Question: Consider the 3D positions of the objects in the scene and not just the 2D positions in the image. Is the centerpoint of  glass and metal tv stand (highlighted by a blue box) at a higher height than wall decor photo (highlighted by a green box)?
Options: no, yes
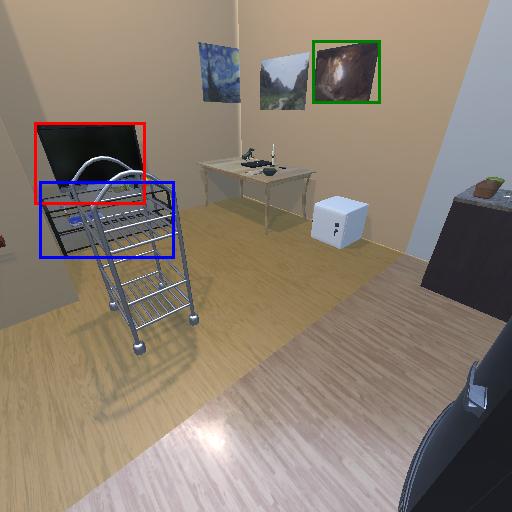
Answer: no